Field crop: maize
Growth stage: 2
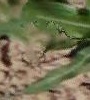
Species: maize